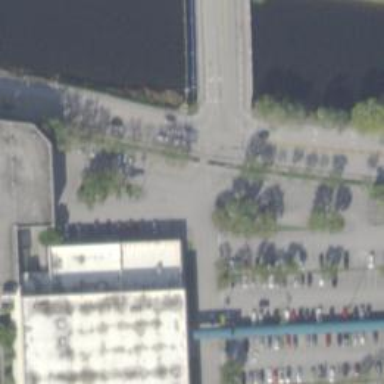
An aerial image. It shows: Asphalt footway with uncontrolled crossing marked by lines.